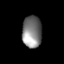
Tissue: lung
Cell type: Epithelial cells
Senescence score: 0.2191
Nuclear area (px): 607
Mean DAPI intensity: 127.735